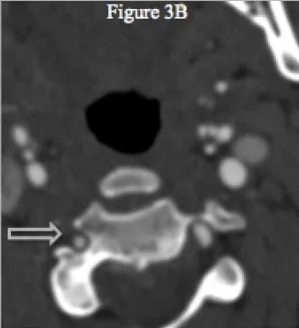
(A-D) Successive CT with IV-contrast images (0.75 mm) depicting a segment of non-opacification within the right vertebral artery and a normal vertebral canal at level C3, which suggests that the stenosis is not related to vascular hypoplasia within that area.
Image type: radiology (ct)